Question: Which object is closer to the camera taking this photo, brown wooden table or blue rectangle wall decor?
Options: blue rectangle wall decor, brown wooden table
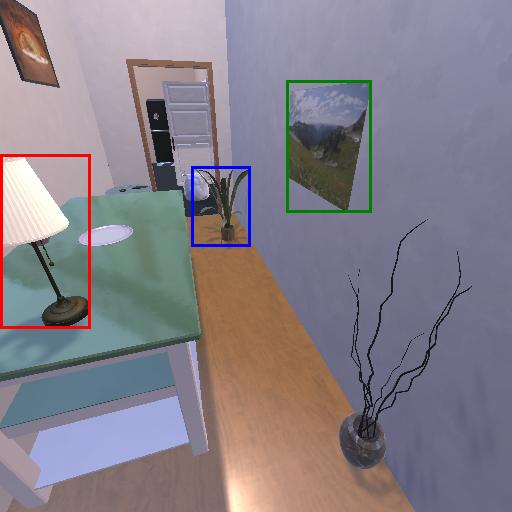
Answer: blue rectangle wall decor